Field crop: tomato
Growth stage: 2
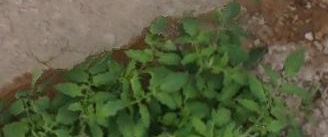
Species: tomato